Question: In Xcode 5 Can we change UIView attributes like background color through Interface builder. I am trying to change the background color on UIButton which inherits from UIView on interface builder but it looks like you could do that in Xcode 4.x on a custom button but in Xcode 5 that I have I do not see any options to change any attributes for the UIButton's UIView properties.

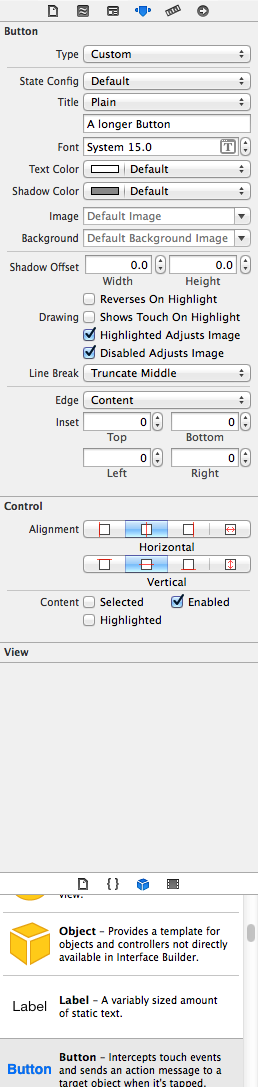
Answer: Go to the view section on the right and then click on "Show". The section will scroll up.